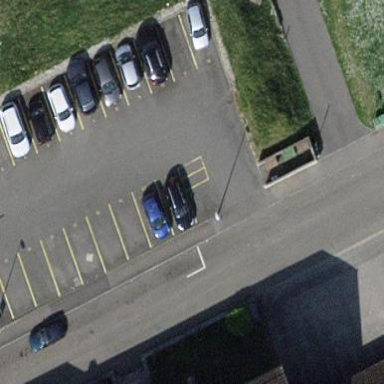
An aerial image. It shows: Parking area with surface.